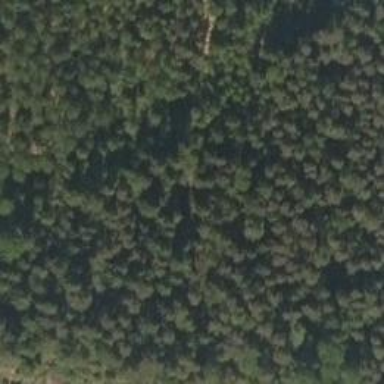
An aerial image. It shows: Evergreen woodland with needle-leaved trees.